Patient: sex F, age 76
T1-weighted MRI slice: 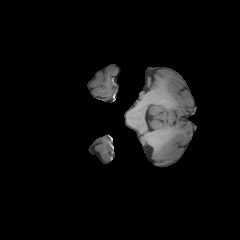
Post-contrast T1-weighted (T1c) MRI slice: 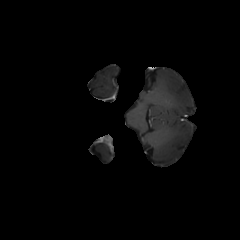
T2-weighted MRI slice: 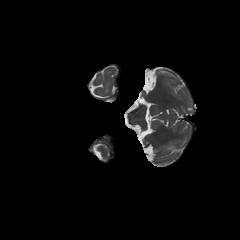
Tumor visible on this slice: no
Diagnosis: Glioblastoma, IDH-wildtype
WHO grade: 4